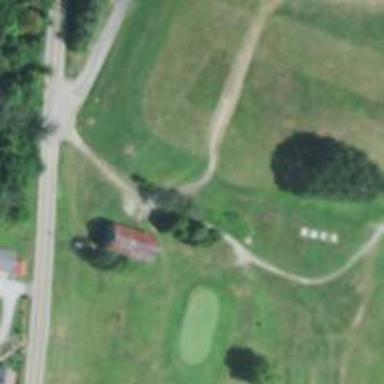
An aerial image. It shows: Path used for both walking and golf.